Question: I have a rich textbox in my form (WinForm). I use this for updating description column. When I perform a update operation, it introduces a newline/linefeed character to the end.
How to avoid this newline in a easy way. Does it need to be handled thru code or manage thru a property?
'''
public MyDlg(string strXmlFile)
{
InitializeComponent();
strInputXmlFile = strXmlFile;
xmlDoc.Load(@"c: emp\SBD_Input.xml");
node = xmlDoc.SelectSingleNode("//SBD/Description");
// Set the description into the rich text box.
richTextBox1.AppendText(node.InnerText);
}
private void UpdateBtn_Click(object sender, EventArgs e)
{
// Put the RTB contents back into node & Import.
node.InnerText = richTextBox1.Text;
xmlDoc.ImportNode(node, true);
// Save the Xml document.
xmlDoc.Save(@"c: emp\SBD_Input.xml");
this.Close();
}
'''
Input XML file looks herebelow:
'''
<?xml version="1.0" encoding="utf-8"?>
<SBD>
<Number> <PHONE></Number>
<Description>EDGES MAY BE BROKEN
All surfaces are varnished
--------------------
Color | R | G | B |
--------------------
as dflkjaslodfj lasoj floaskj flaksjd folkasjd floaskjdf
askjflj asld fjkloaskjdf laskjfl s falsj floasjkd f flaskjdf a
as djflajs dfl
</Description>
</SBD>
'''

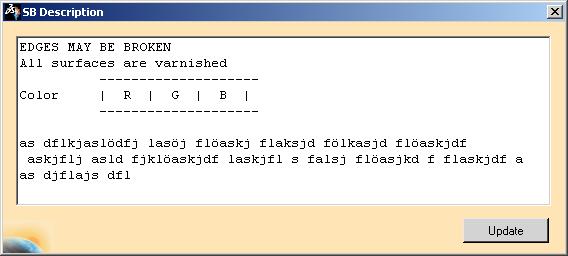
Answer: Try this in the update btn code:
'''
node.InnerText = richTextBox1.Text.TrimEnd( '
', '
' );
'''